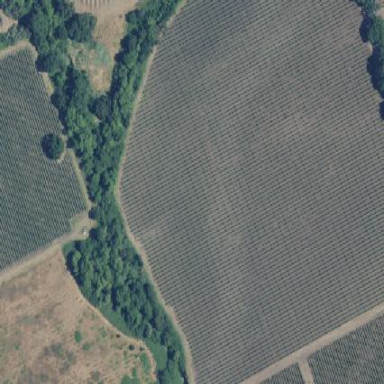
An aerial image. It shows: Vineyard with grape crops.